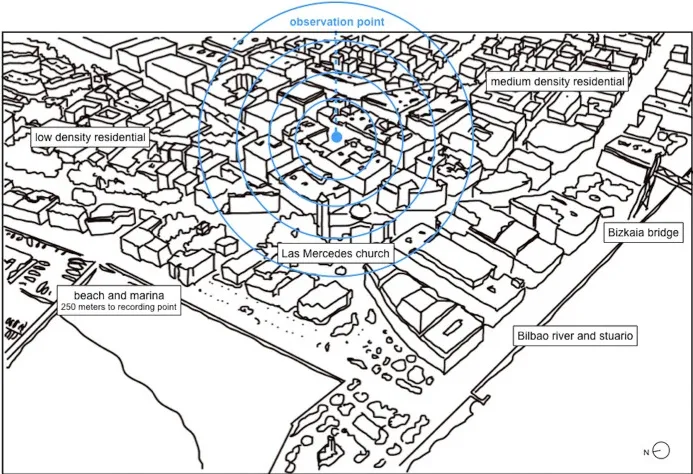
Spatial location of the observation point.
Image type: electrography (eeg)